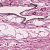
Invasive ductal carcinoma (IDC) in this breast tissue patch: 0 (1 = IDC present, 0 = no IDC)